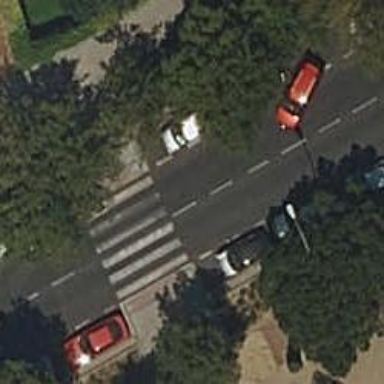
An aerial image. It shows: Uncontrolled road crossing.